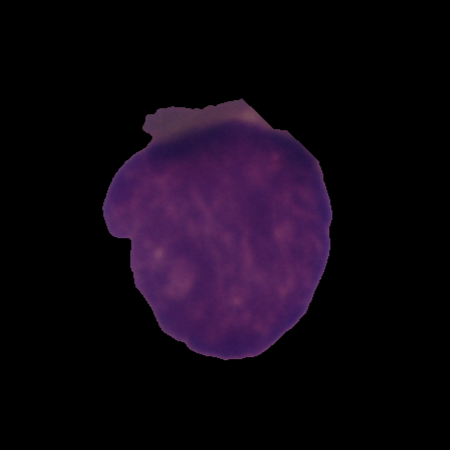
Label: cancer